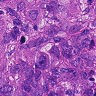
Metastatic tissue present: yes